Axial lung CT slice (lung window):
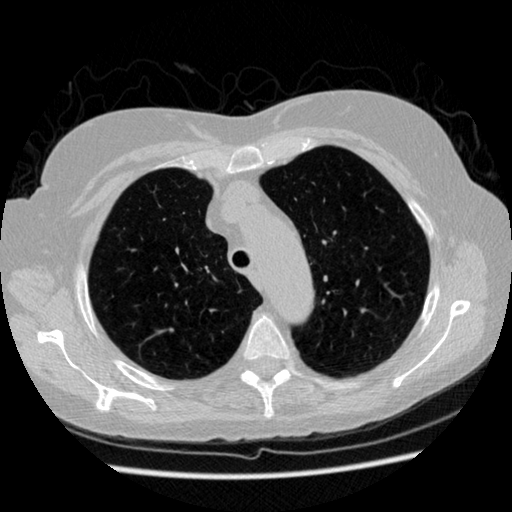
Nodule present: no